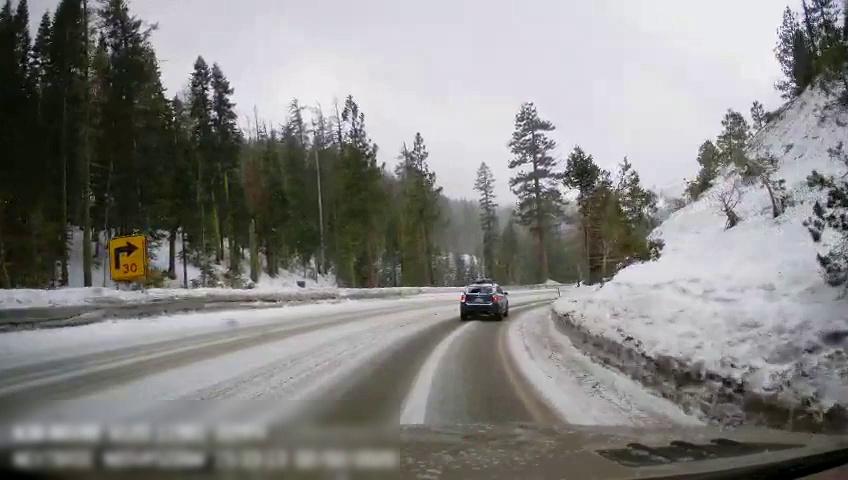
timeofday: Day
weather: Snowy
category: Drivable Space
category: Vehicles | Car
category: Lanes | Current Lane
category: Traffic | Signs